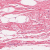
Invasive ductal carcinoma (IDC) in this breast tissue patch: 0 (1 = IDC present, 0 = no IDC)